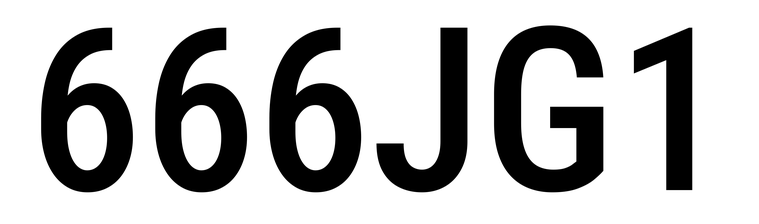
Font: Roboto_Condensed_Medium